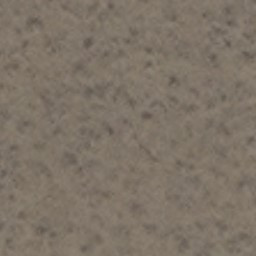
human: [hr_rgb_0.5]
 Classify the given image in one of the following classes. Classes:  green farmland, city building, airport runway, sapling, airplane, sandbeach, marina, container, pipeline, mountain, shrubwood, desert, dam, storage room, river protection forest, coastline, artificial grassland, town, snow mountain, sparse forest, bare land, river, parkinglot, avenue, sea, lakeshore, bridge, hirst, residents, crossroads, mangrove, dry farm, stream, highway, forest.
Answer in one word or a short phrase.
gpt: bare land